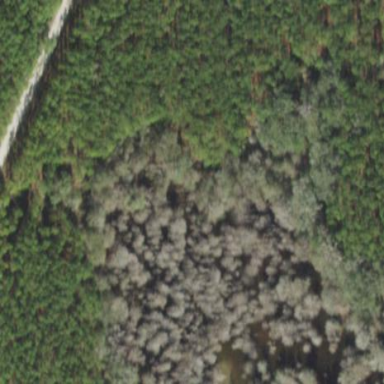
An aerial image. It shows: Swamp in wetland area.